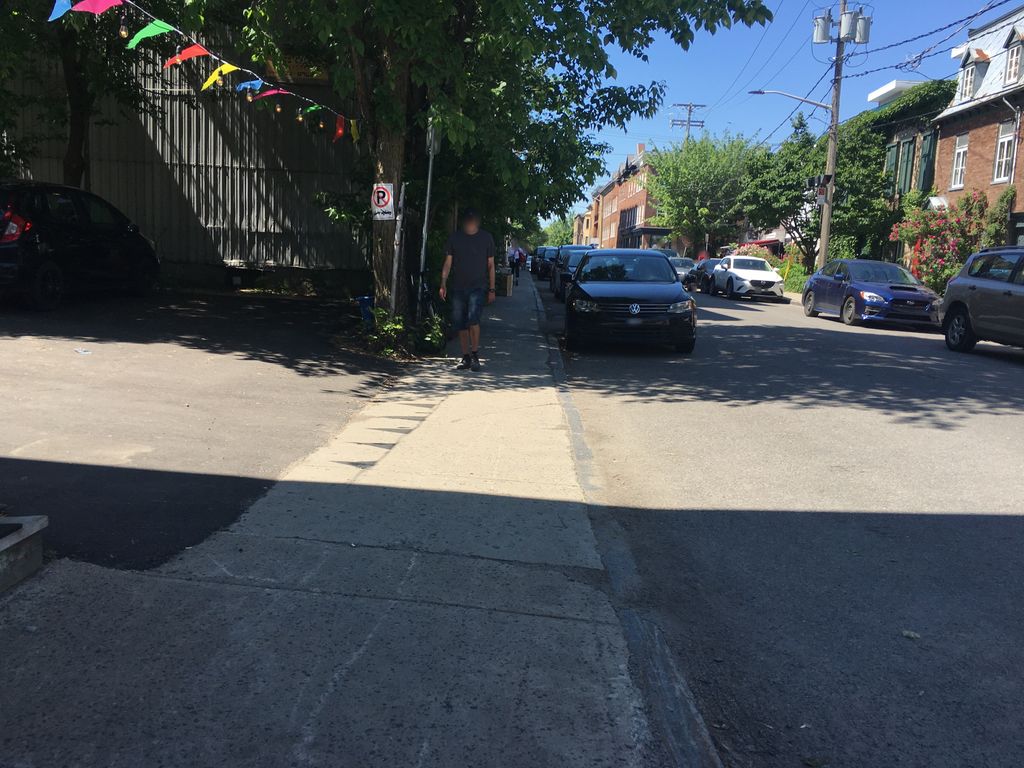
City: quebec_city